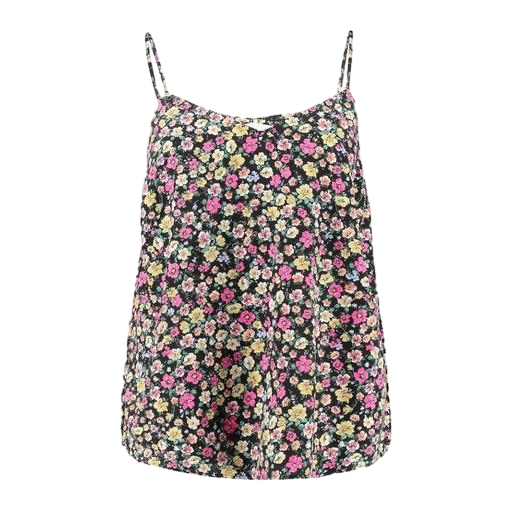
black floral print cami, black floral-print sleeveless top, floral print tank top, white background